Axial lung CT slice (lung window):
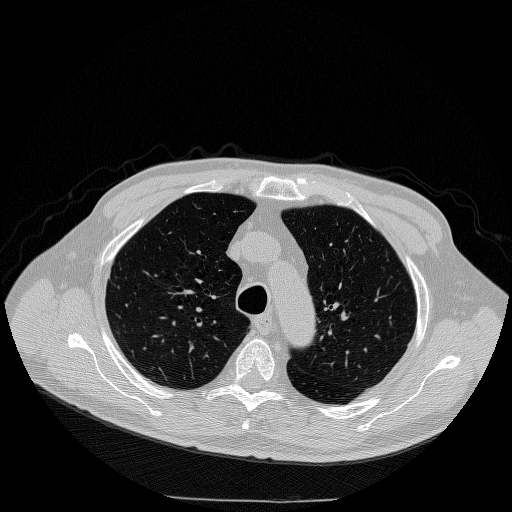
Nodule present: no